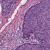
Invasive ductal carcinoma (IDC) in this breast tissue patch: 0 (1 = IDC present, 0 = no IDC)